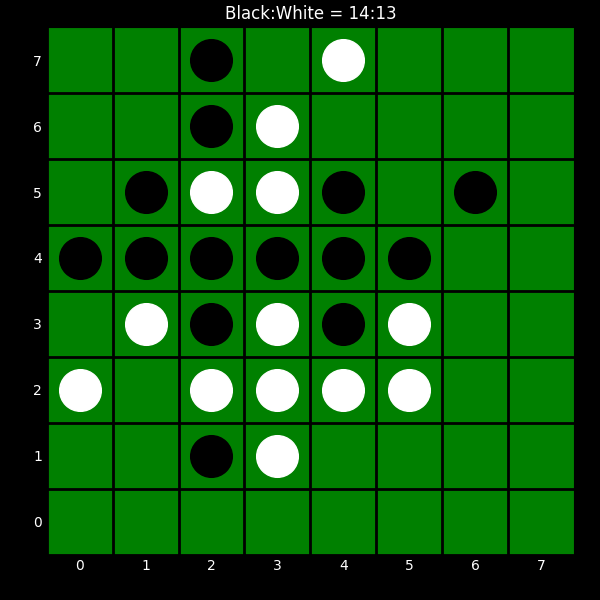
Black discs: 14
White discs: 13